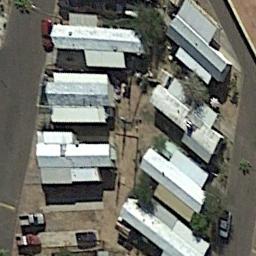
Label: residential